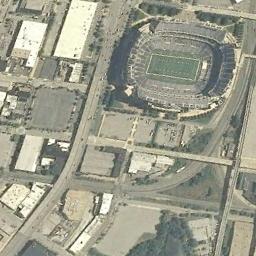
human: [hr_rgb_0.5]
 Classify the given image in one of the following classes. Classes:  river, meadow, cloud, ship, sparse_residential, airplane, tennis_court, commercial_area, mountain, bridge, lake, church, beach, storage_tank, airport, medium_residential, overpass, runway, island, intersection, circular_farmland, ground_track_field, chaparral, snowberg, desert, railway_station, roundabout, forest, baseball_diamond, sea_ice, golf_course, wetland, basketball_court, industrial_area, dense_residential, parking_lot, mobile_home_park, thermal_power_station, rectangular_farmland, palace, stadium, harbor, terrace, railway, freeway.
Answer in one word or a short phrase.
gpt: stadium